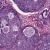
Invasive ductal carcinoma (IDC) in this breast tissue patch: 1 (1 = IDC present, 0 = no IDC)